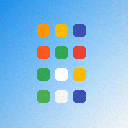
Screen state: on